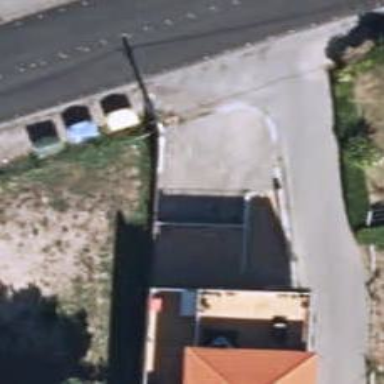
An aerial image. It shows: Restaurant.